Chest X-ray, AP view. Patient: 37 years old, sex M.
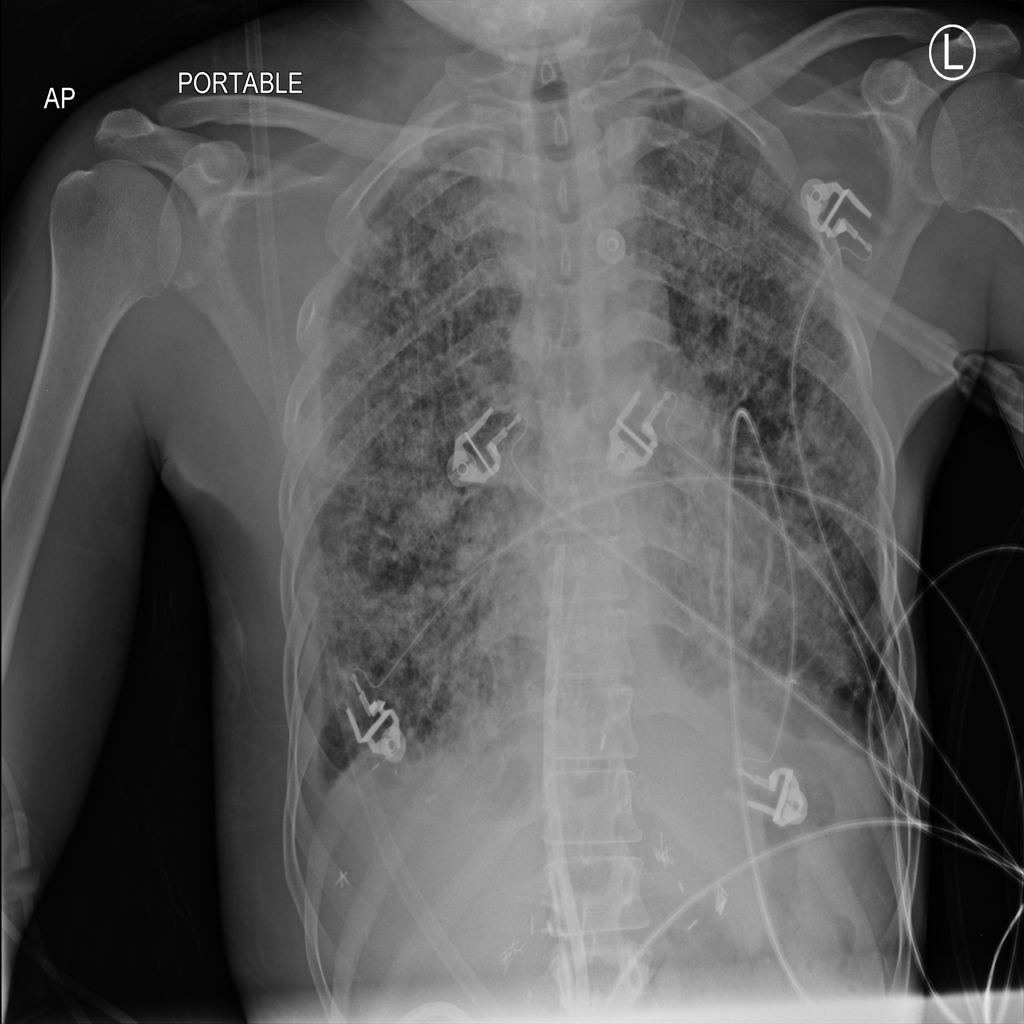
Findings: Effusion